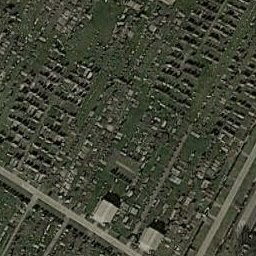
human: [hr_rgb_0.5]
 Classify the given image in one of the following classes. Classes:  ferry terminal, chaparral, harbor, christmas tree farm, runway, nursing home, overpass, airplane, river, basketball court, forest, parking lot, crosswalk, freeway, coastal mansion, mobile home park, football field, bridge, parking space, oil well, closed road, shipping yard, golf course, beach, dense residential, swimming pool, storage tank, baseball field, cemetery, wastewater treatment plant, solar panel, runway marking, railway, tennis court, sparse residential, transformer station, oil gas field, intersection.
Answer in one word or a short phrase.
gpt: cemetery